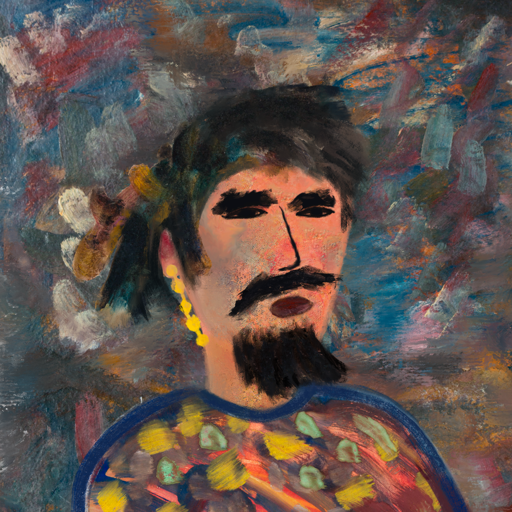
Background: Boggyland, Head And Neck Side: Irani, Face Side: Mosgoul, Bust: Mother_And_Son_Mother, Hair Side: Pipe, Head Accessory: Blank, Second Necklace: Blank, Necklace: Blank, Baby: Blank